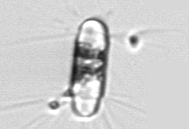
Label: Corethron_hystrix